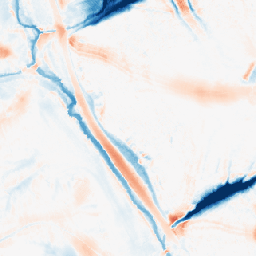
Category: morphological
Decomposition family: morphological
Decomposition parameters: operation: average
size: 20
Upsampling method: area
Upsampling parameters: scale: 8
Upsampling scale: 8